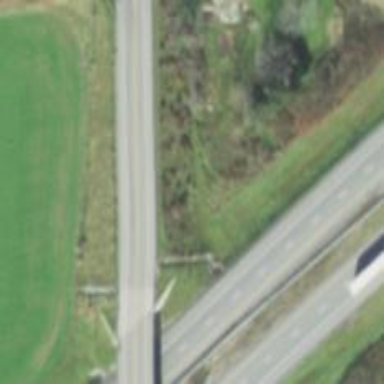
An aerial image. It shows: Tertiary road with bridge.